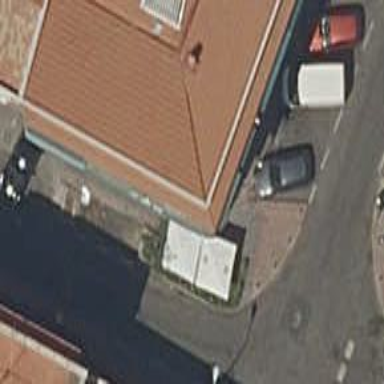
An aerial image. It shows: Restaurant.